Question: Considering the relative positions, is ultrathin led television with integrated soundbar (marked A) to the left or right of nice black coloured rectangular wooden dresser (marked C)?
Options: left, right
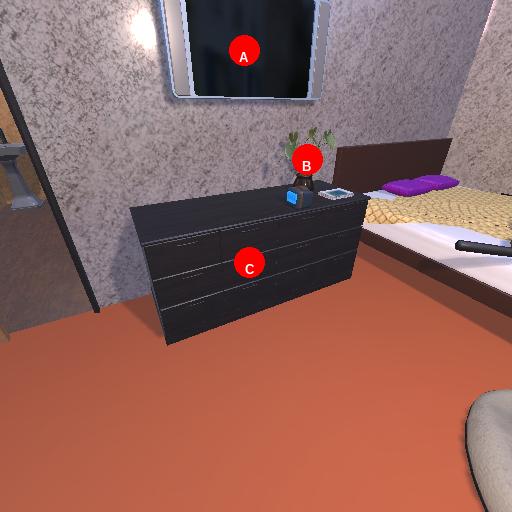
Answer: left